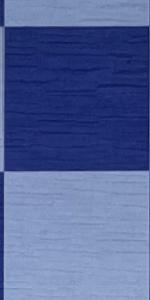
Label: Empty